Question: I've a problem while using BIRT report developed tool, the value in parameter is not fully shown. The parameter is display from a dataset (just a simple select statement), the output is correct, just the the dropdown list not fully display the value.
The example below actually is a list of value, but some of the value is very long, the parameter cannot fully display it.
Hope someone can help me or give me some idea to solve this, thanks!
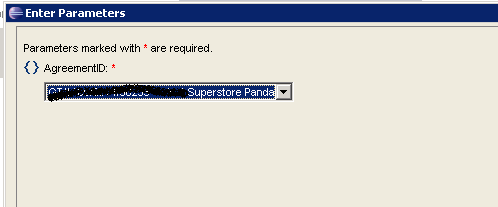
Answer: This is a CSS rule. You can't make the width of a combobox dynamic depending on the content of select items, but it can be adjusted for your requirements.
Edit this file:
And increase "width" attribute as you like, for example set it to 350px.
'''
.birtviewer_parameter_dialog_Select {
font: Verdana;
font-size: 8pt;
width: 250px;
}
'''
You might have to restart your Eclipse or Application server to take it into consideration, and clear your web-browser caches.